Question: I am adding custom markers to a Here V3 map, but by default, it is the top-left pixel that is attached to the marker's cooredinates that I am trying to pin-point.

Is there a way that I could tell the DomMarker the precise pixel that correlates to the required position?
'''
var outerElement = document.createElement('div'),
innerElement = document.createElement('div');
innerElement.innerHTML = '<img src="/Images/' + getMarkerImage(donation) + '" />';
outerElement.appendChild(innerElement);
var domIcon = new H.map.DomIcon(outerElement, {});
var domMarker = new H.map.DomMarker(
{ lat: donation.Lat, lng: donation.Long },
{ icon: domIconn}
);
map.addObject(domMarker);
'''
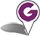
Answer: I'm not sure its best-practice, but this seems to work...
'''
innerElement.innerHTML = '<img src="/Images/' + getMarkerImage(donation) + '" style="margin-left:-28px; margin-top:-34px;" />';
'''